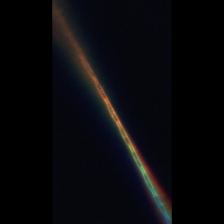
Taxon: Psuedo-nitzschia
Group: Diatoms